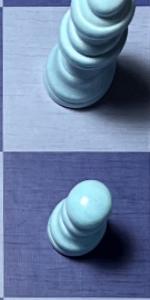
Label: Pawn_White